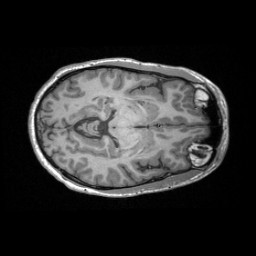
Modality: T1w
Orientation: axial
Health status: healthy
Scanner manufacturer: siemens
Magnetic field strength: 3 T
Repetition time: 2.3 s
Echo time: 0.00285 s